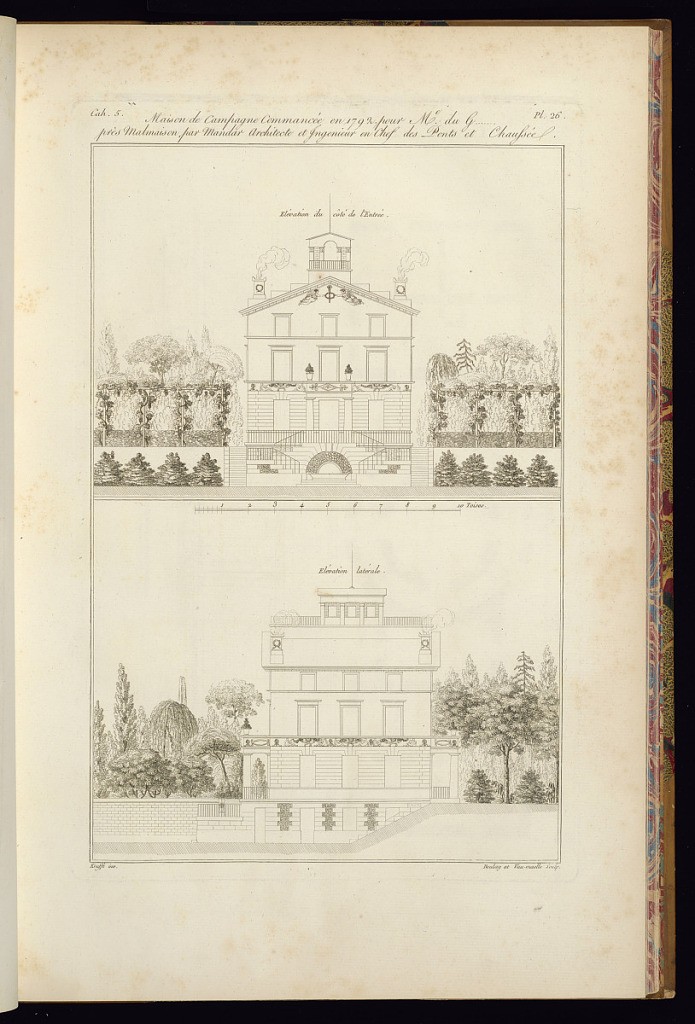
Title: Maison de Campagne Commancée en 1792 pour Me du G…près Malmaison par Mandar Architecte et Ingenieur en Chef des Ponts et Chaussée
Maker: Jean-Charles Krafft, French, 1764 - 1833
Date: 1812
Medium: Etching and engraving on paper
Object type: Print
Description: An architectural print illustrating a country house with two exterior elevations, flanked by trees. The house features neoclassical motifs, friezes, and columns. The plate is titled, numbered, and signed.